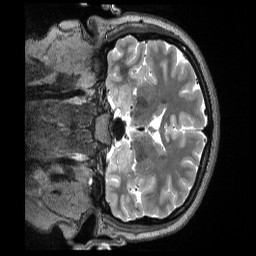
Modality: T2w
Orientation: coronal
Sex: female
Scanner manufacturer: siemens
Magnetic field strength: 3 T
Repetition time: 3.2 s
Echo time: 0.563 s